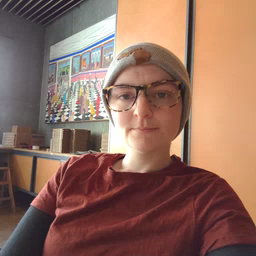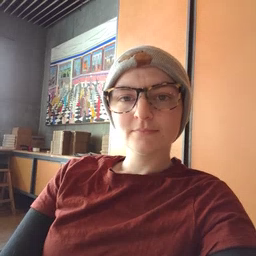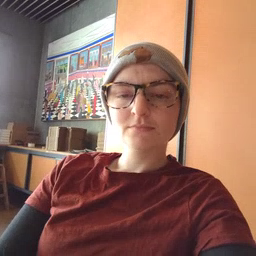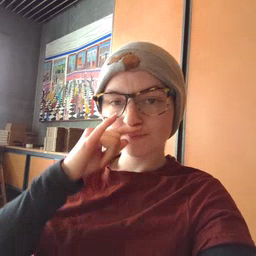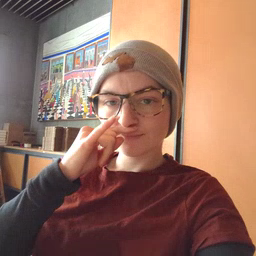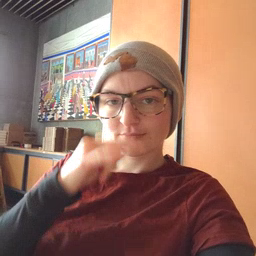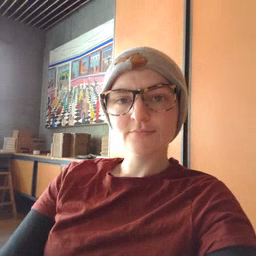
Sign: child